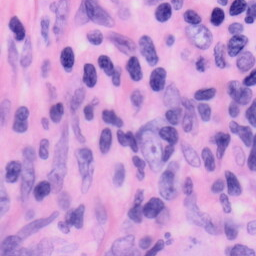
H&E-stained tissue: Skin